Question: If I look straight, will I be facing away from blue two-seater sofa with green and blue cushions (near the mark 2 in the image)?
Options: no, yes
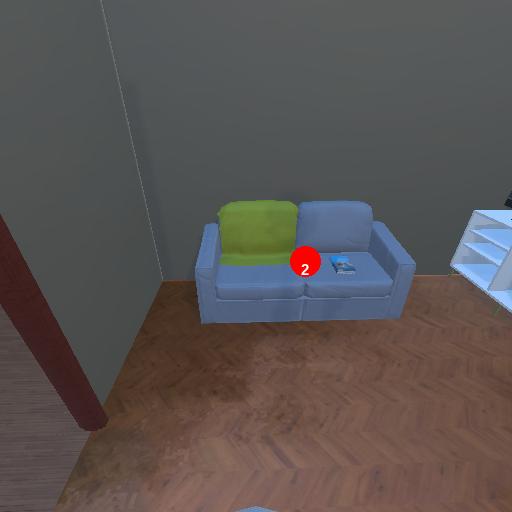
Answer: no